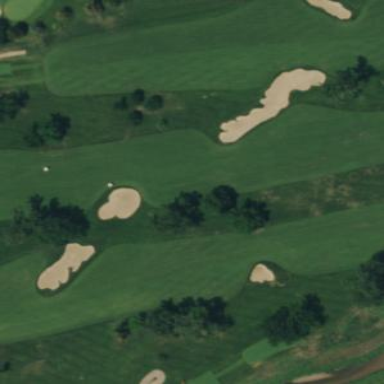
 likely golf fairway with neatly mown grass."